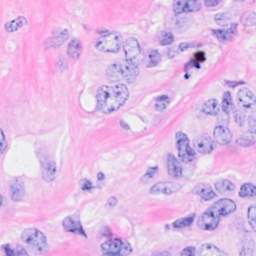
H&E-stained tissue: Breast